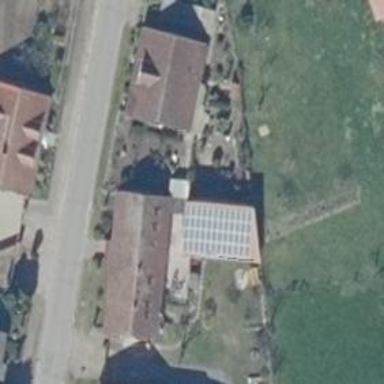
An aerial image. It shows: Solar-powered generator using photovoltaic technology. This small installation generates electricity through solar photovoltaic panels.